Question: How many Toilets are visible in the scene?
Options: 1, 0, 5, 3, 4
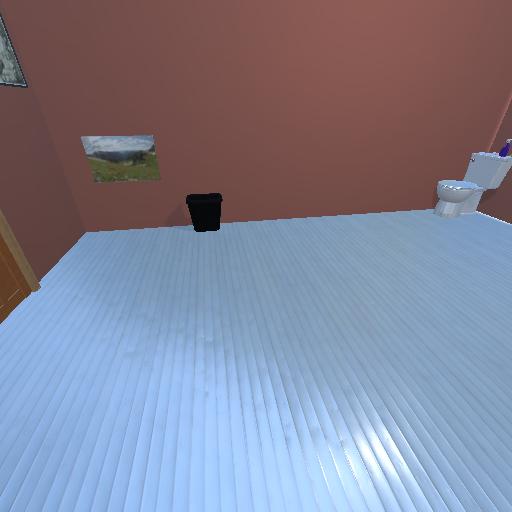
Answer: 1